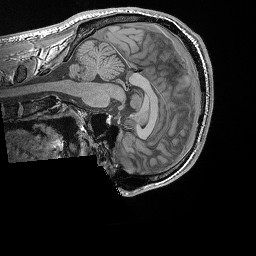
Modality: T1w
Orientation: sagittal
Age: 27
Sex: male
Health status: healthy
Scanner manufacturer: siemens
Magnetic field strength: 3 T
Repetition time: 0.02 s
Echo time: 0.00492 s